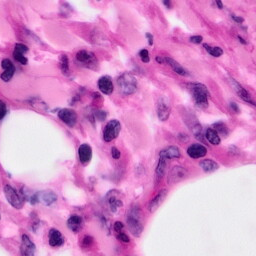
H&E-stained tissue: Pancreatic